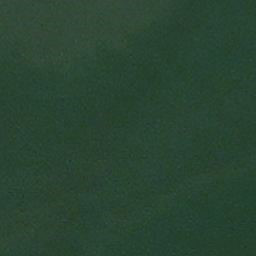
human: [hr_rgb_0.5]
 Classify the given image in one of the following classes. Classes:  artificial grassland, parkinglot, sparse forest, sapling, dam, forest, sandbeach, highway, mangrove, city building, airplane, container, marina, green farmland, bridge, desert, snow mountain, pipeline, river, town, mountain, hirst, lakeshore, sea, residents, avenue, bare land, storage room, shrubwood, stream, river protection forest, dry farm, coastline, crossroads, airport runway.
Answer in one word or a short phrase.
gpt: sea